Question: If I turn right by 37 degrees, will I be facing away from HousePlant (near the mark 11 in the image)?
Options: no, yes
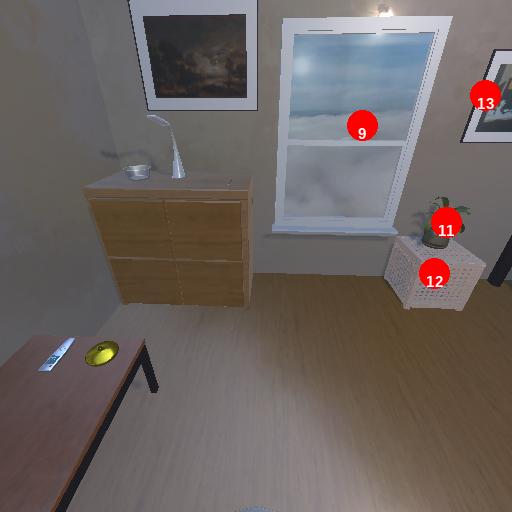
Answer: no